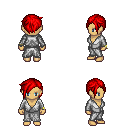
a pixel art fantasy rpg character, female body template, human, tanned skin, white robe, white pants, red pixie cut hairstyle, bracelets, four views (front, back, left, right), 2x2 character sprite sheet, small pixel art, hard edges, no anti-aliasing